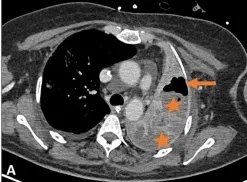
Chest computed tomography performed 17 days after hospitalization. Axial enhanced computed tomography images at the apex.
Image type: radiology (ct)